Aerial crown-view tile of a tropical tree (Barro Colorado Island, Panama), acquired 20250317:
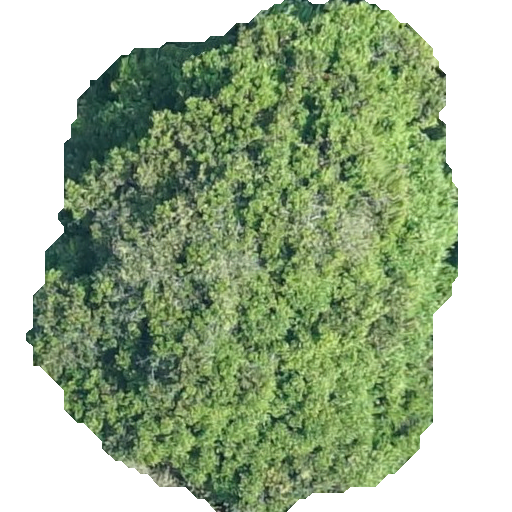
Species: Prioria copaifera
GBIF accepted scientific name: Prioria copaifera
Crown area: 254.011 m²